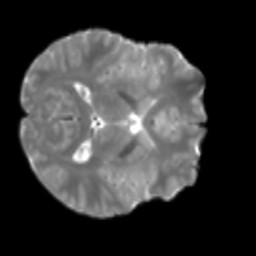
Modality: T2w
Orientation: axial
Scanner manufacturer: siemens
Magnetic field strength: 3 T
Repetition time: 4 s
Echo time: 0.0594 s